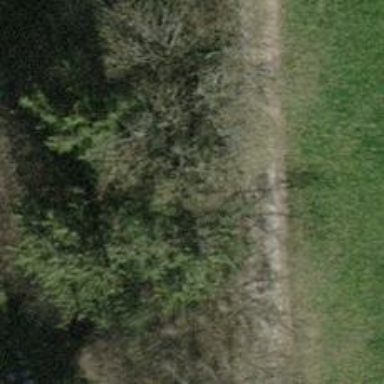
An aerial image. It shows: Beautiful tree in nature.